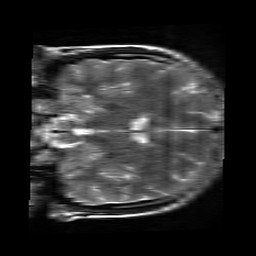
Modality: T2w
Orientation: coronal
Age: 19
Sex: female
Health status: healthy
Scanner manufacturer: siemens
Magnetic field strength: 3 T
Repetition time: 4.01 s
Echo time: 0.116 s